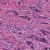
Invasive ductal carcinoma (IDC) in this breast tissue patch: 0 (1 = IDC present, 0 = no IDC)